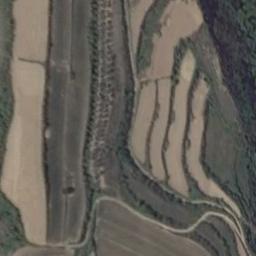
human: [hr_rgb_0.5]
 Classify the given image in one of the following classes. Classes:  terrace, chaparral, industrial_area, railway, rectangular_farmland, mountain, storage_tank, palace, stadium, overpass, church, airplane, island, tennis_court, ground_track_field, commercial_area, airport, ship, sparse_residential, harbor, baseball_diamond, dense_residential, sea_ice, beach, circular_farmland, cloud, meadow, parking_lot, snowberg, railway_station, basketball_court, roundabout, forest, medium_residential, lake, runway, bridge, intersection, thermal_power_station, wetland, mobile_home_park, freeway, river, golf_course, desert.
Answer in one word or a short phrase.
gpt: terrace